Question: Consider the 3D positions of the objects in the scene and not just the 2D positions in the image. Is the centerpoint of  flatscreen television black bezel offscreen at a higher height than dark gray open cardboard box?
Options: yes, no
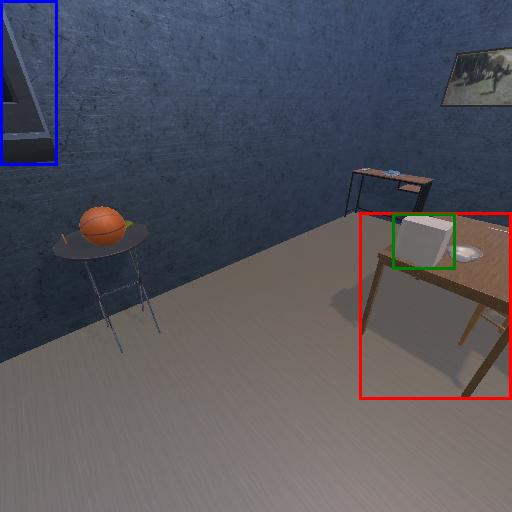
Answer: yes